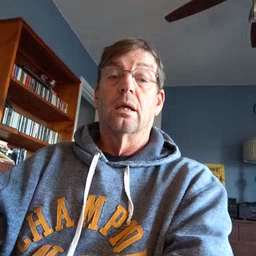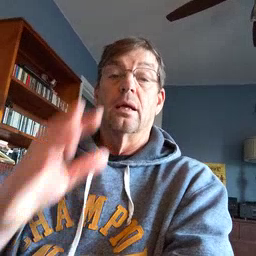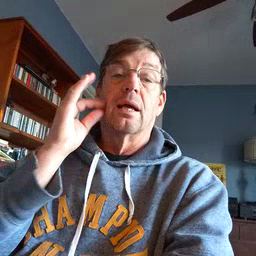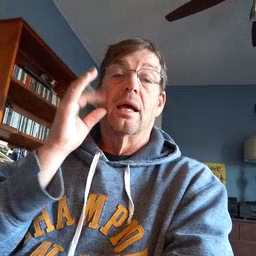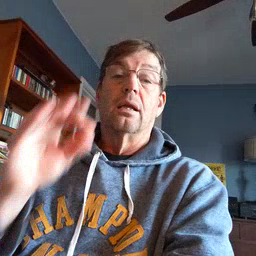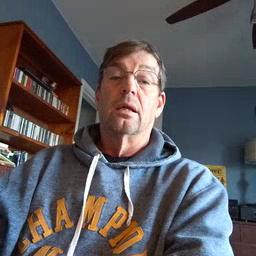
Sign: cat